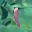
Label: 1